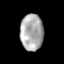
Tissue: prostate
Cell type: T cells
Senescence score: 0.2402
Nuclear area (px): 814
Mean DAPI intensity: 171.889